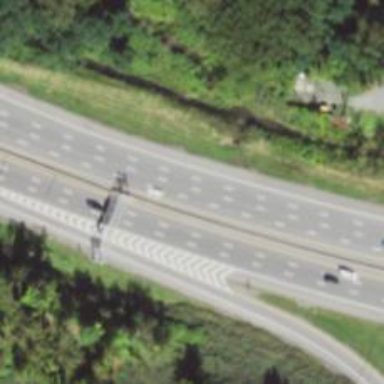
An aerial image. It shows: Asphalt motorway.